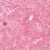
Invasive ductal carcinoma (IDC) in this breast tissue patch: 0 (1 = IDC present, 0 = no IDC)